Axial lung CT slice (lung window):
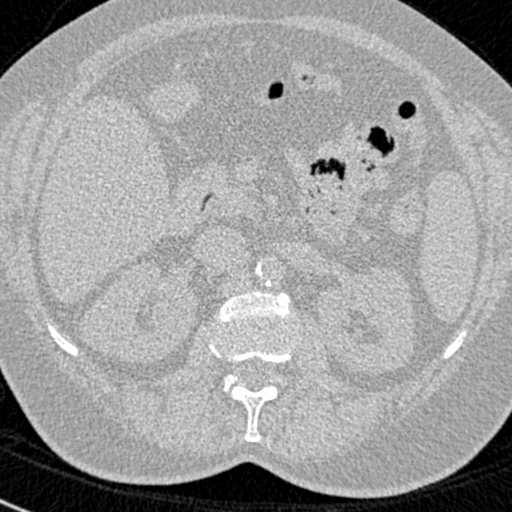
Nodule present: no